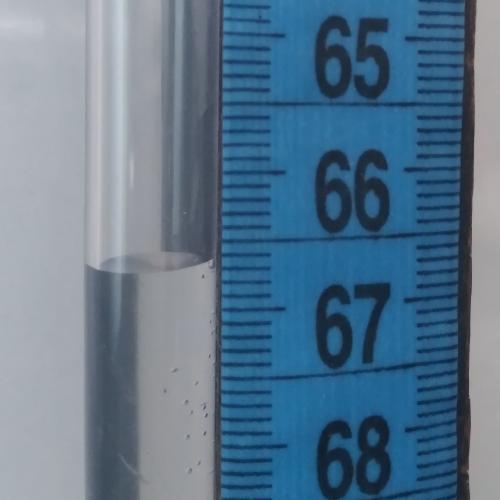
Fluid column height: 66.7 cm